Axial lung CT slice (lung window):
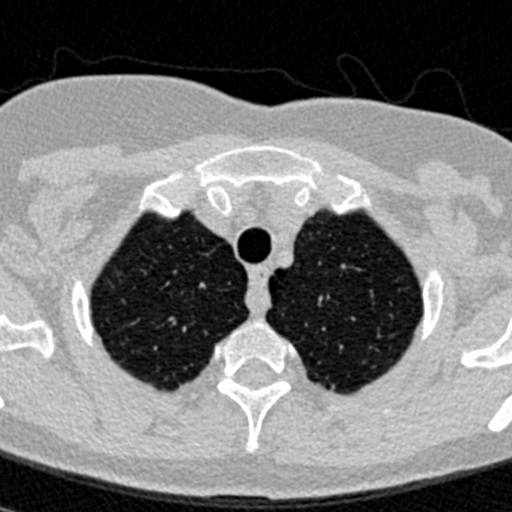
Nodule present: yes
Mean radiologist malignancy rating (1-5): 3